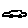
Label: car